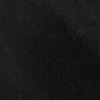
Label: not_dusty